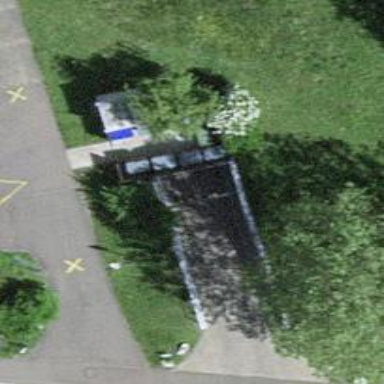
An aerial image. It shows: Parking area.